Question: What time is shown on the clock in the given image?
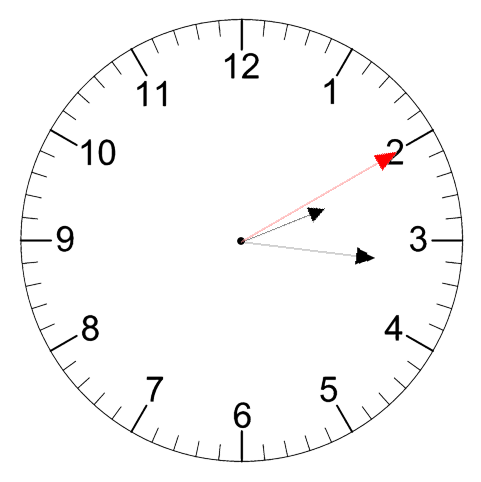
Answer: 02:16:10